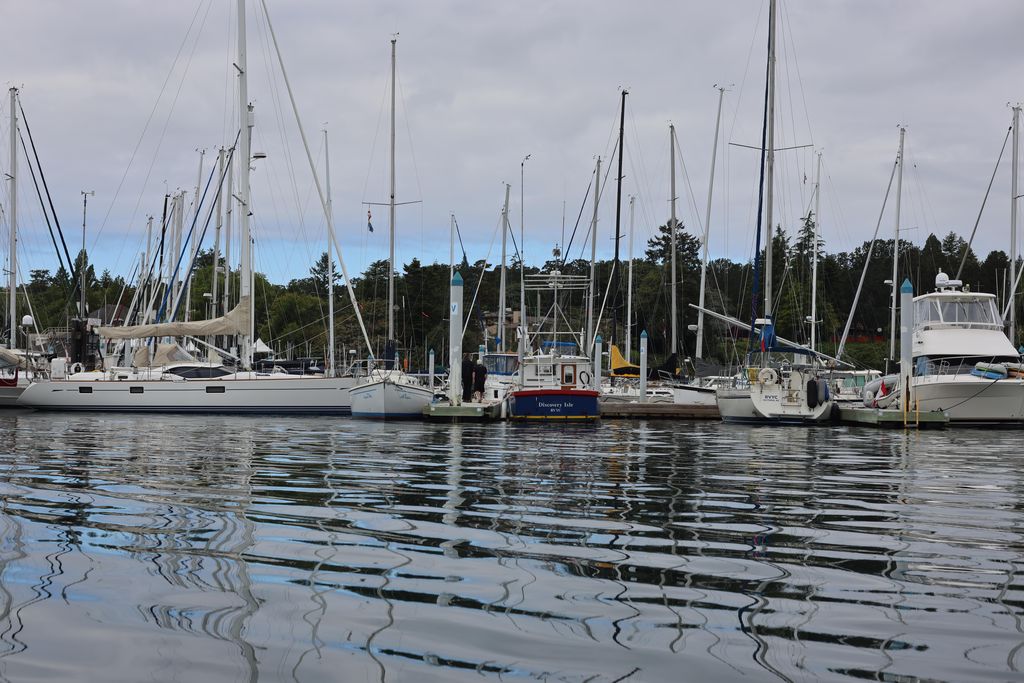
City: victoria